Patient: sex F, age 72
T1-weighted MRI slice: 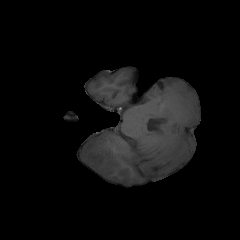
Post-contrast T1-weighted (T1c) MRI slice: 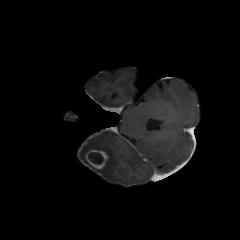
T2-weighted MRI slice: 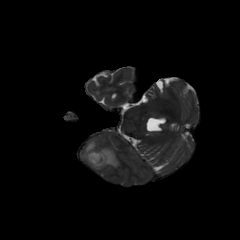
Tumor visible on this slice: yes
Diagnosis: Glioblastoma, IDH-wildtype
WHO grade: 4